Question: I made a small application that sends text to notepad via SendMessage and EM_REPLACESEL.
Now I'm trying to hook notepad to get the EM_REPLACESEL value (the lParam value and in this case the "GET THIS TEXT" text).

: See this picture: <URL>
The hook works fine, my problem is to listen for the EM_REPLACESEL message and grab the value from the lParam.
This code works fine, when messages are sent to notepad:
'''
LRESULT CALLBACK GetMsgProc(int nCode, WPARAM wParam, LPARAM lParam)
{
Beep (2000,100);
return(CallNextHookEx(g_hHook, nCode, wParam, lParam));
}
'''
So now I want to intercept EM_REPLACESEL messages. This work:
'''
LRESULT CALLBACK GetMsgProc(int nCode, WPARAM wParam, LPARAM lParam)
{
if (nCode == EM_REPLACESEL)
{
Beep (2000,100);
}
return(CallNextHookEx(g_hHook, nCode, wParam, lParam));
}
'''
1) How to listen for the EM_REPLACESEL message?
2) When I have gotten the message how to grab the lParam value and e.g. show it in a MessageBox. Something like this:
'''
LRESULT CALLBACK GetMsgProc(int nCode, WPARAM wParam, LPARAM lParam)
{
if (nCode == EM_REPLACESEL)
{
MSG *lpMsg;
lpMsg = (MSG *) lParam;
MessageBox(NULL,(LPCWSTR)lpMsg,NULL,NULL);
}
return(CallNextHookEx(g_hHook, nCode, wParam, lParam));
}
'''
Thanks
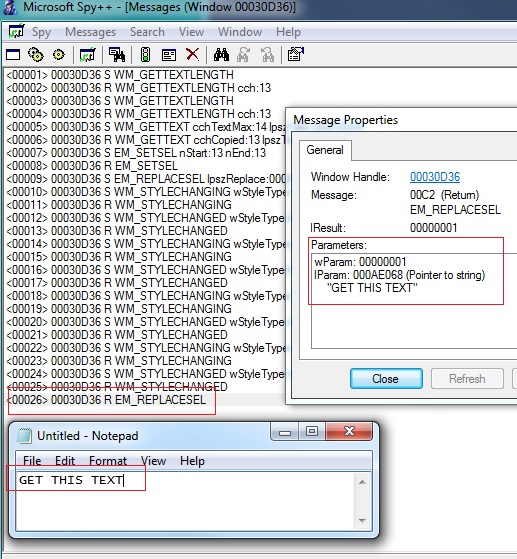
Answer: 'EM_REPLACESEL' is a sent message, not a posted message, so you need to use a 'WH_CALLWNDPROC' hook instead of a 'WH_GETMESSAGE' hook, eg:
'''
LRESULT CALLBACK CallWndProc(int nCode, WPARAM wParam, LPARAM lParam)
{
if (nCode == HC_ACTION) {
CWPSTRUCT* cwps = (CWPSTRUCT*)lParam;
if (cwps->message == EM_REPLACESEL) {
Beep (2000,100);
// etc..
}
}
return CallNextHookEx(g_hHook, nCode, wParam, lParam);
}
... = SetWindowsHookEx(WH_CALLWNDPROC, CallWndProc, ...),
'''